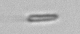
Label: fiber